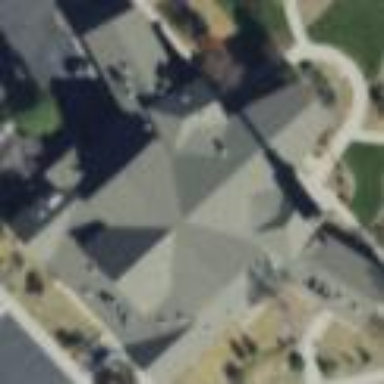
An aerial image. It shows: Beautiful church building.